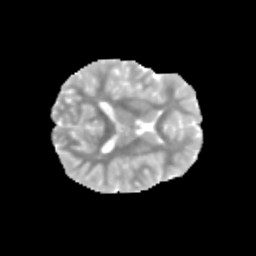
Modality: MD
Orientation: axial
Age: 13
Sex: female
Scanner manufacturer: siemens
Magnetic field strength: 3 T
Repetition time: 3.8 s
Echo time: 0.07 s